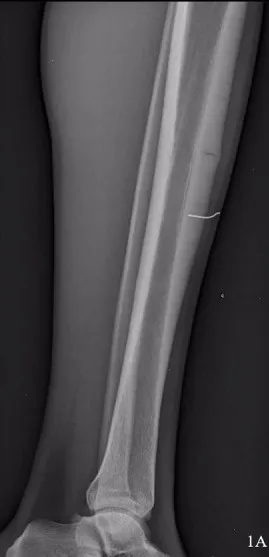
Conventional radiography (profile) of the left limb showing the anterior tibial stress fracture with significant cortical thickening.
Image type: radiology (x_ray)